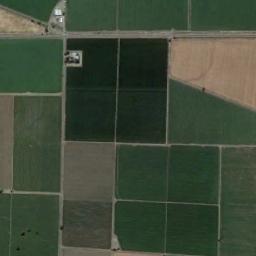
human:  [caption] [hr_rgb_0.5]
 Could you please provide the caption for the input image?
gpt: Some rectangular farmlands of different colors are arranged in neat rows .

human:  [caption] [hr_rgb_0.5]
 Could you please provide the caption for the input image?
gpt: There are some deep green and light green rectangular farmland .

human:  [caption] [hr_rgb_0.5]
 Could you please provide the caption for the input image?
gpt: There are many rectangular farmlands of different colors .

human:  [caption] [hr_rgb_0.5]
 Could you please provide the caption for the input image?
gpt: Many tan, Dark green and light green mixed rectangular farms of different sizes and shapes .

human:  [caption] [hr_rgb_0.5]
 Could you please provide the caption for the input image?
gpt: There are some green rectangular farmlands of different sizes .